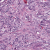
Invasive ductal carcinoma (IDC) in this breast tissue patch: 1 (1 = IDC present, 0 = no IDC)